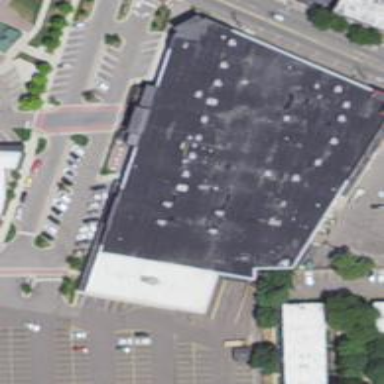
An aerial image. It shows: Mall building.